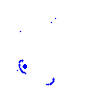
Particle: kaon